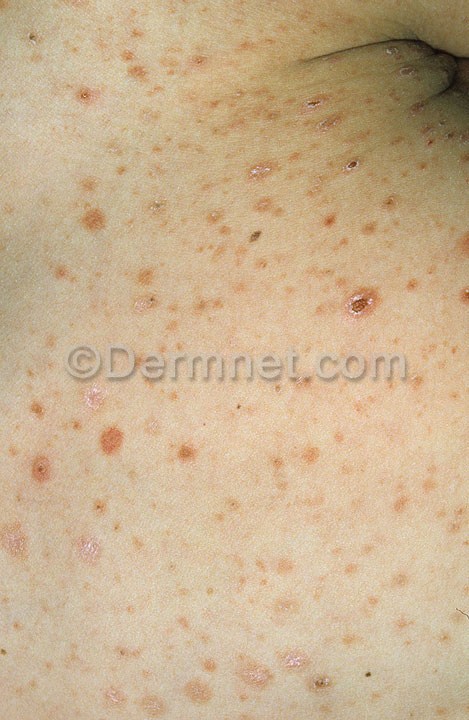
Disease: Psoriasis pictures Lichen Planus and related diseases